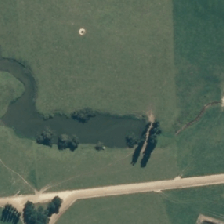
Land cover: lake_pond